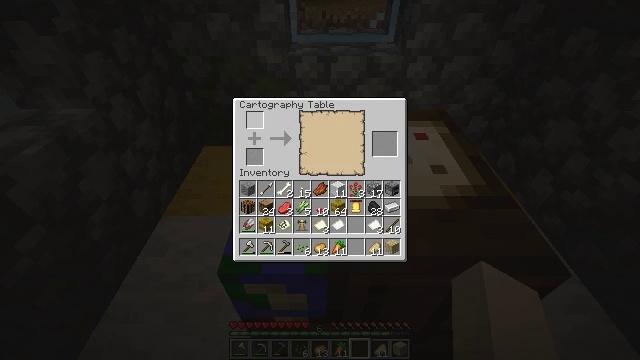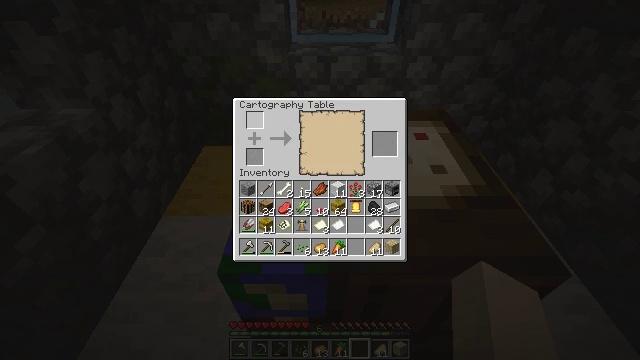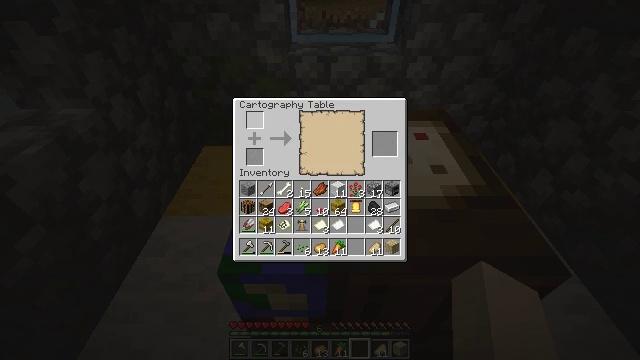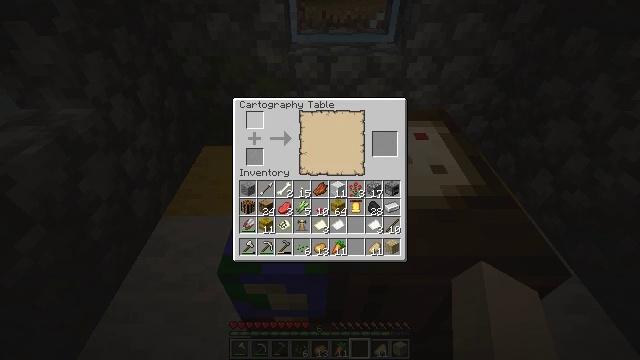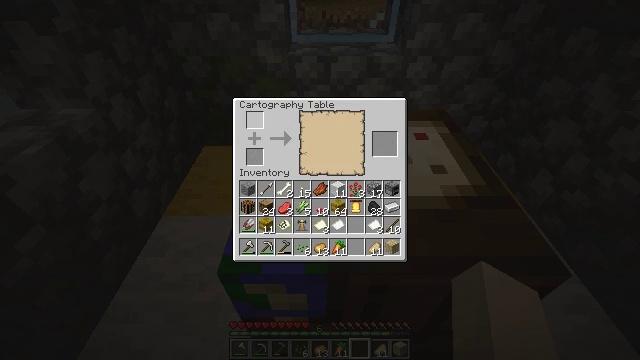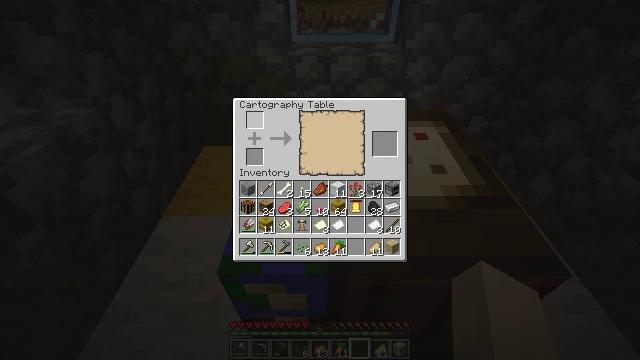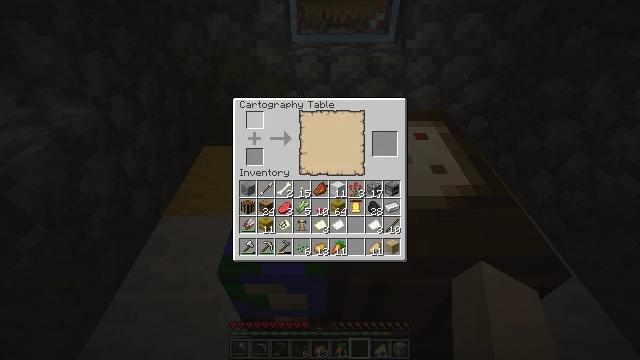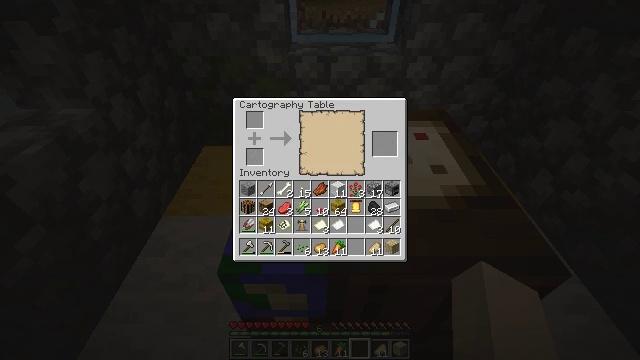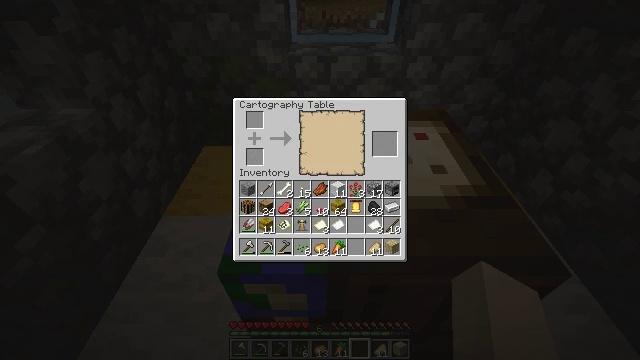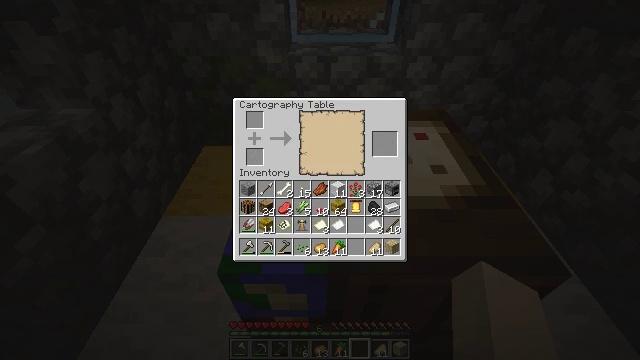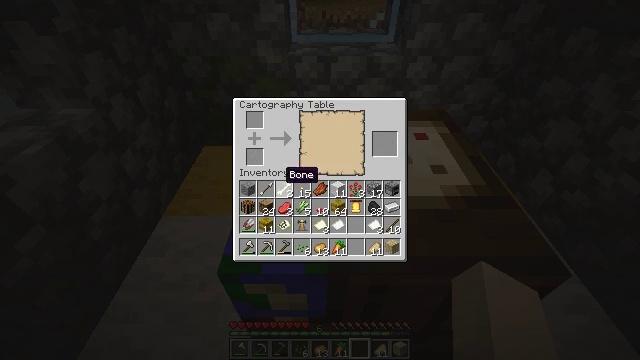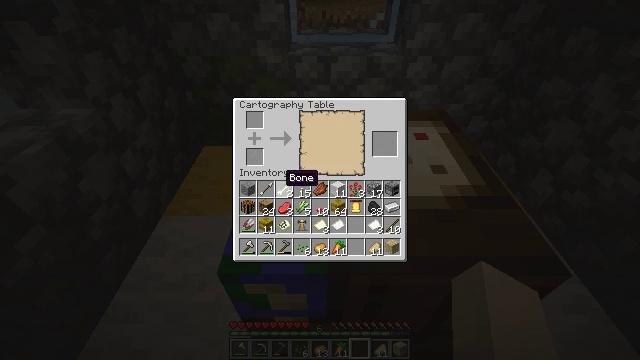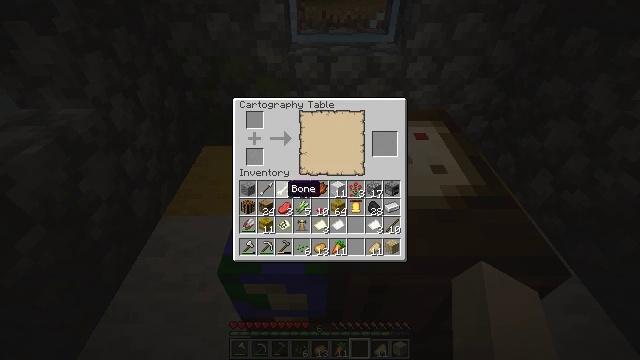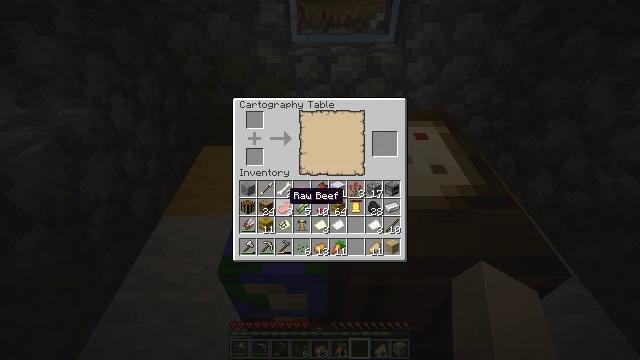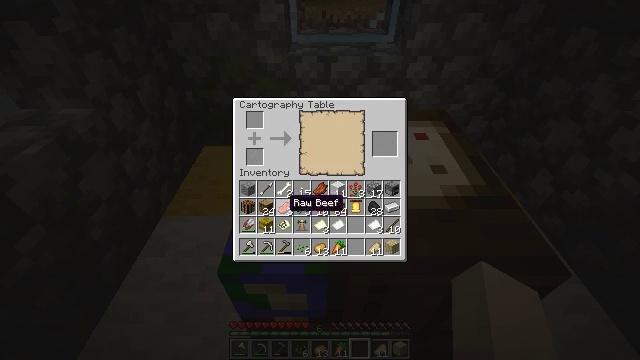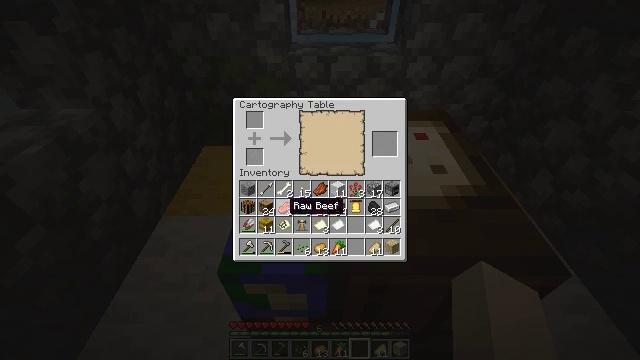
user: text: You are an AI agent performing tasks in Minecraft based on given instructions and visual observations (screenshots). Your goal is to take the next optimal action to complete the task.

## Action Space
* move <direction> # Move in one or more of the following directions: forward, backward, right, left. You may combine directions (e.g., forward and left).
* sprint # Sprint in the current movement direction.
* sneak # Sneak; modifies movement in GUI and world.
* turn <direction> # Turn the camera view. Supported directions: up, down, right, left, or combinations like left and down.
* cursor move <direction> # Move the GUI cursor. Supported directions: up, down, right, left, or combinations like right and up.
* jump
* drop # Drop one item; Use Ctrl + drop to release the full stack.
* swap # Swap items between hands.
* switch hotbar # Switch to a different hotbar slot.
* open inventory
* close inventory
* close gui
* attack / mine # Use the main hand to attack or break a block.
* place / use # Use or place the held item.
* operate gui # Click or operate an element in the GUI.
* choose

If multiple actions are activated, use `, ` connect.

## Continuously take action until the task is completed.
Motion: motion action
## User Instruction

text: Left click on the cartography table to mine it.
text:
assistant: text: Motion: sneak, operate gui
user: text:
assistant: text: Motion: sneak, operate gui
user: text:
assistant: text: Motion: sneak
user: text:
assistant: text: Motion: sneak
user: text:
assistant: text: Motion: sneak
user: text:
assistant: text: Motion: cursor move right and down
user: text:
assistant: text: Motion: cursor move right and down
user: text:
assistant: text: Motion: cursor move down
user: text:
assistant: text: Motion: cursor move down
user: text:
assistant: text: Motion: cursor move down
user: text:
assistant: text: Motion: no_op
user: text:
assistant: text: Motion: cursor move down
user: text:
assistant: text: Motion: no_op
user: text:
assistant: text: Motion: cursor move down
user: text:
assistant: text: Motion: no_op
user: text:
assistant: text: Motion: no_op
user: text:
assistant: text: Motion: no_op
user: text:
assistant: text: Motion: no_op
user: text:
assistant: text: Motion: operate gui
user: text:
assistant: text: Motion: operate gui
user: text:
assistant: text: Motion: cursor move right
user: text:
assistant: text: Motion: cursor move right and down
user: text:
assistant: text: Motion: cursor move right and down
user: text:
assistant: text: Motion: no_op
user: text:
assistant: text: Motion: no_op
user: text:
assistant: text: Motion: no_op
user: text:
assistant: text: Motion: no_op
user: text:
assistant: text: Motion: no_op
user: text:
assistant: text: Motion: cursor move left
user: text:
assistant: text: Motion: no_op